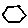
Label: hexagon